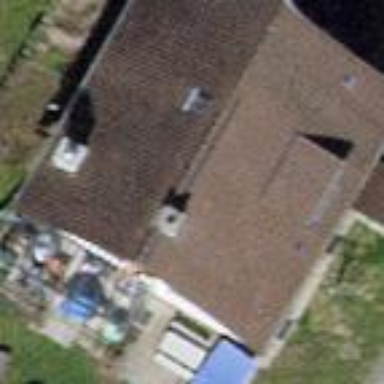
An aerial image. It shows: Gabled roof house.